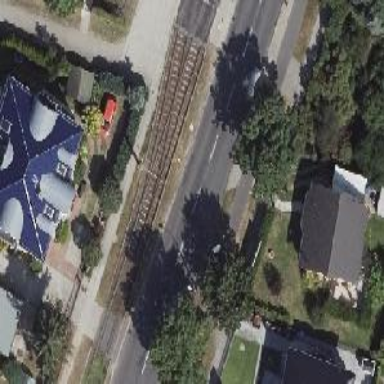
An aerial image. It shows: Railway switch with the turnout side on the left.